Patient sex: M
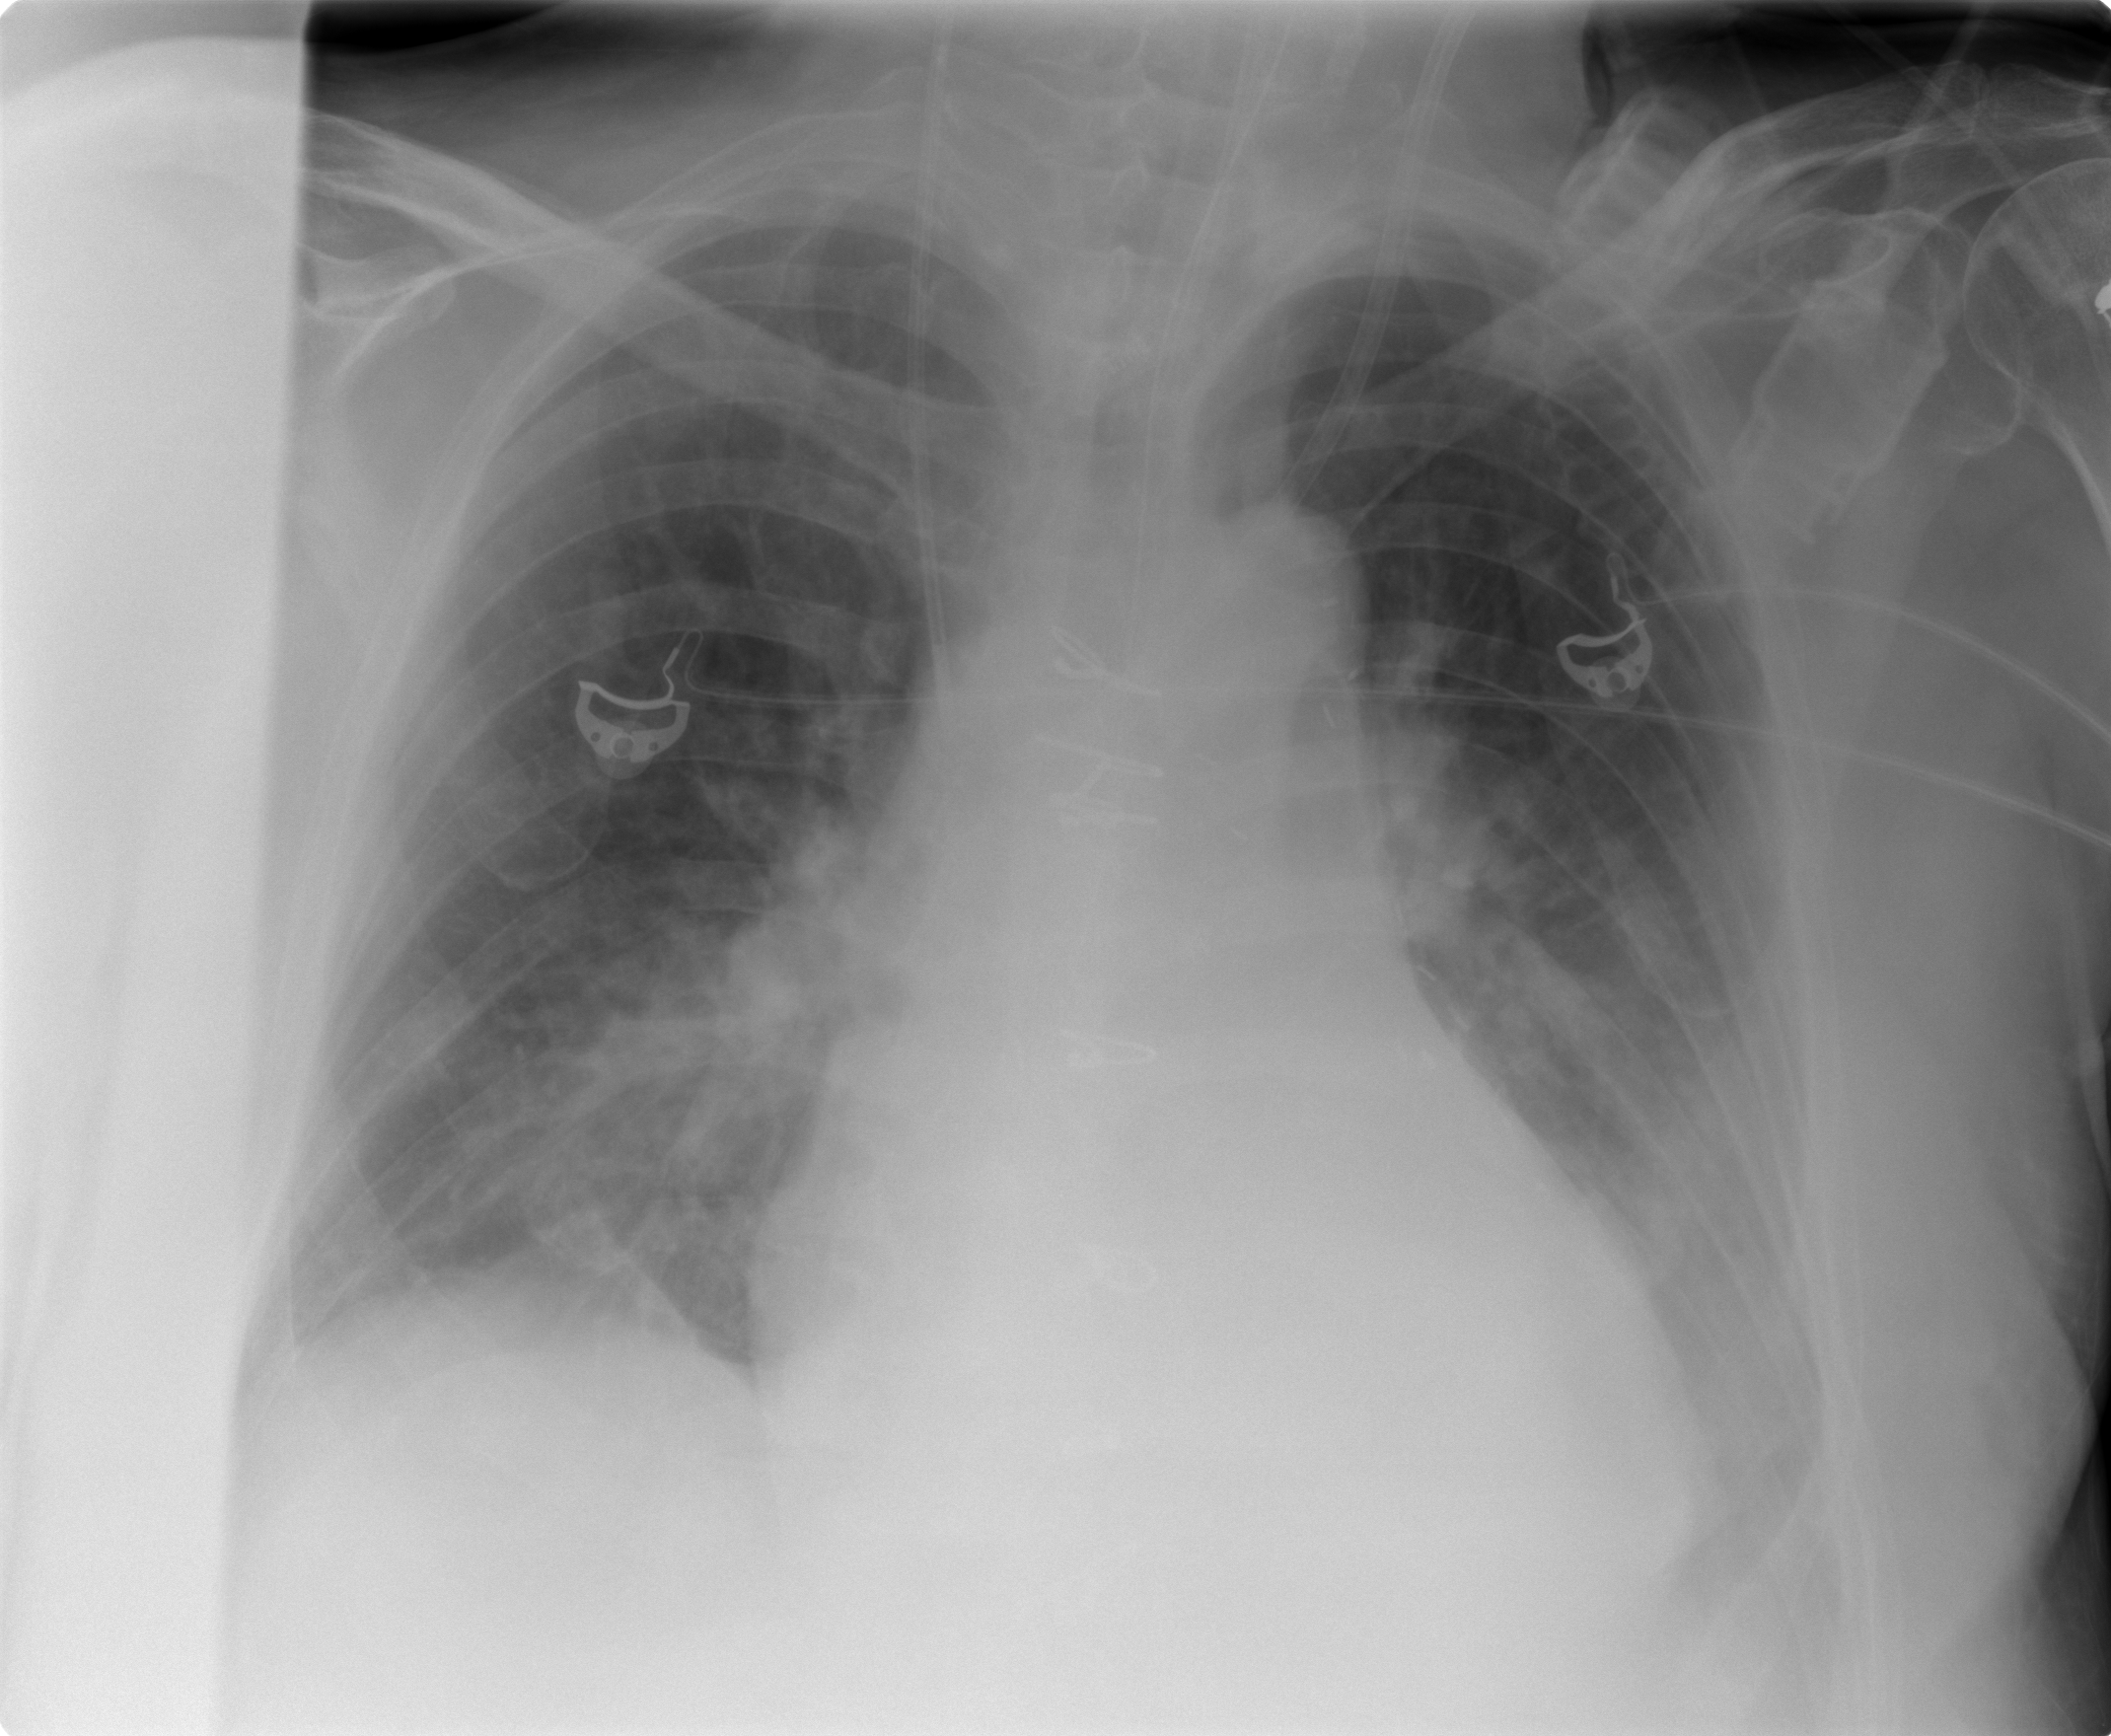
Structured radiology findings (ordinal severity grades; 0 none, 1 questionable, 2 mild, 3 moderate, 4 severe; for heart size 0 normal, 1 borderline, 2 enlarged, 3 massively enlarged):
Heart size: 1
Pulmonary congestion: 0
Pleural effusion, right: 2
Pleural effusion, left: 2
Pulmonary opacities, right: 1
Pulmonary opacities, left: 0
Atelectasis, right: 2
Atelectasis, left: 2